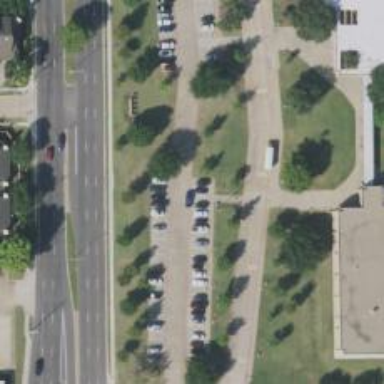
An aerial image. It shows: Parking space.